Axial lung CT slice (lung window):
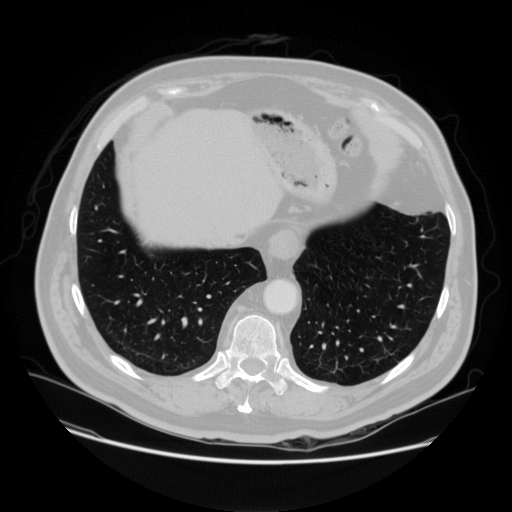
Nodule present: no